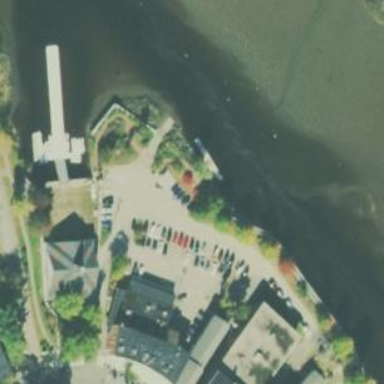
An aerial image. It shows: Man-made pier.